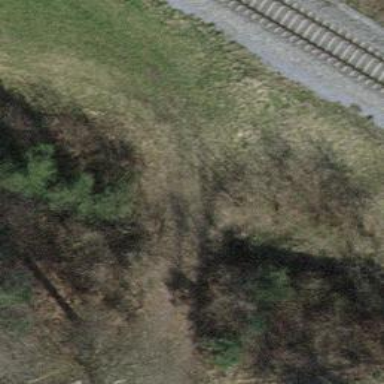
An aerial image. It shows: Track passing over grassy bridge with grade 5 track surface.